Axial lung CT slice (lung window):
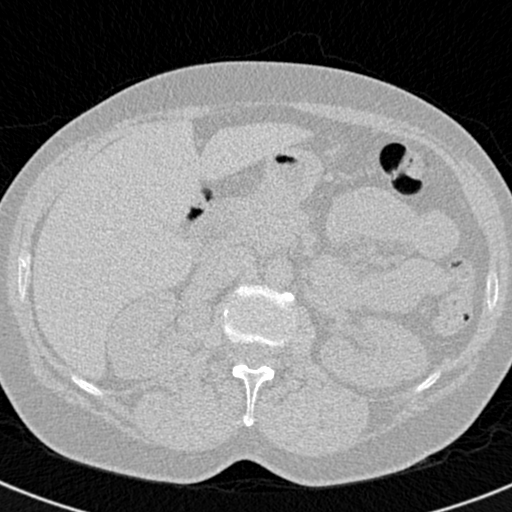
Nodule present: no